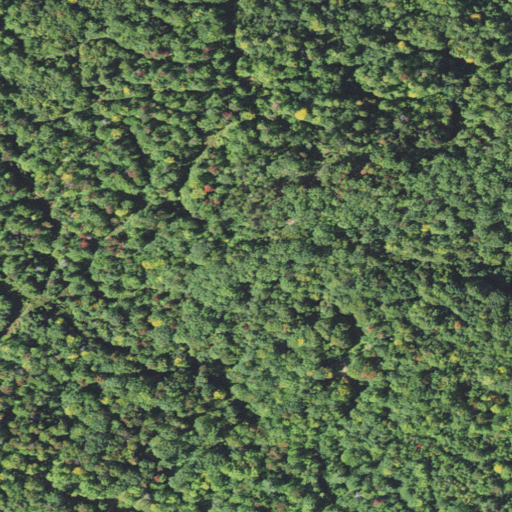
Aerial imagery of mountain in New Hampshire named Kimball Hill containing mixed forest, deciduous forest, and shrub